Interaction volume radius: 10 \u00c5
Interaction volume height: 15 \u00c5
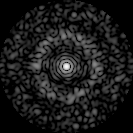
Disorder parameter: 0.8294